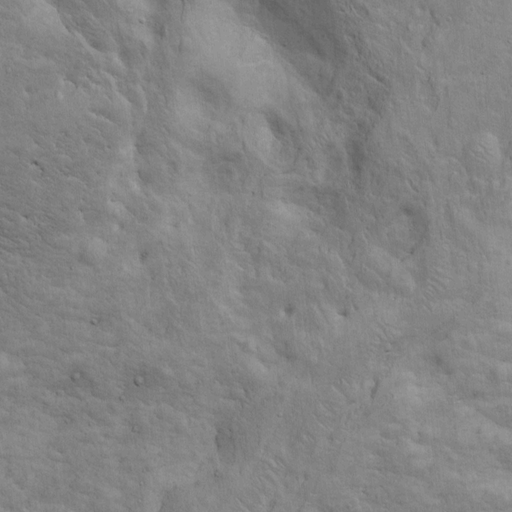
Objects detected: cone